Question: I met an error after I updated android studio to version 3.6. When I tried to import Scenceform asset, it shows a warning in the picture below, whatever I click, it will return
> java.lang.RuntimeException: java.lang.NoSuchMethodError: com.android.tools.idea.templates.recipe.RecipeExecutor.append(Ljava/io/File;Ljava/io/File;)

How can I fix this?
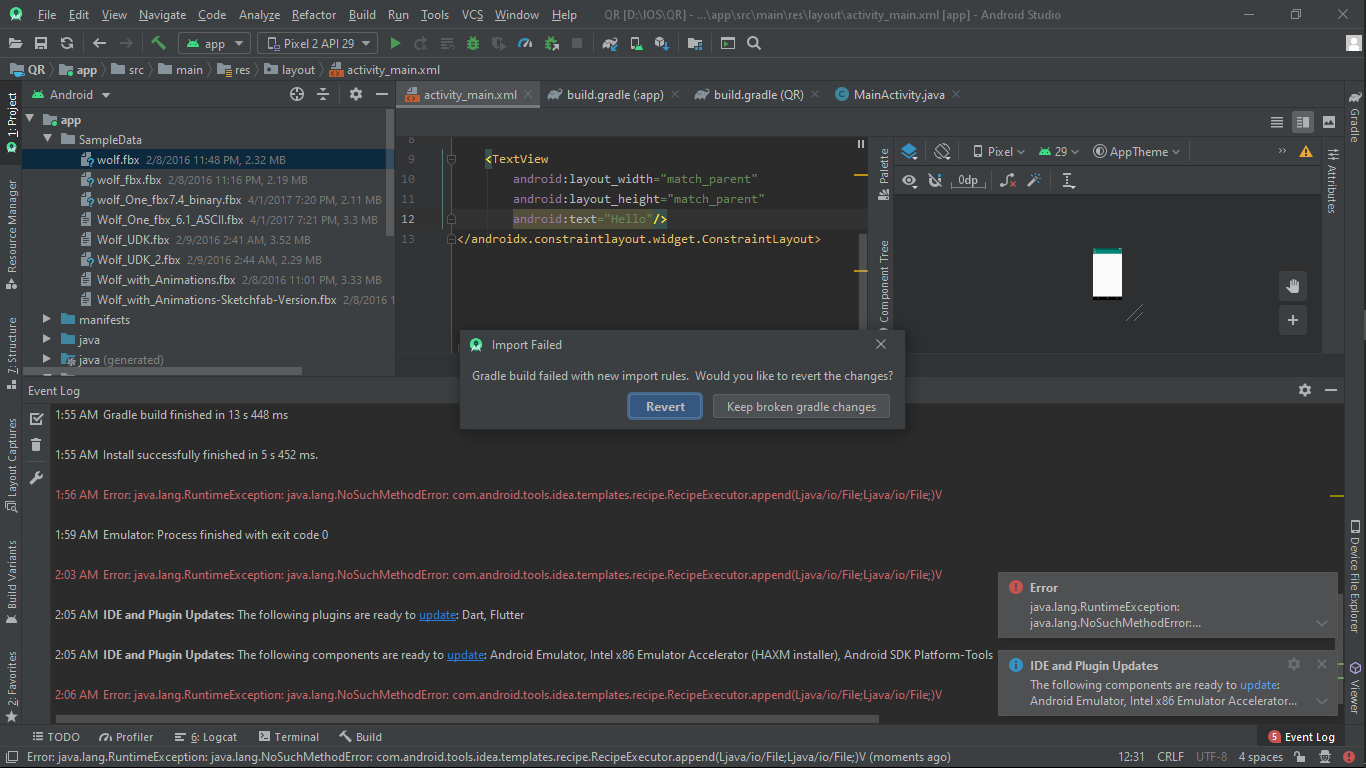
Answer: Sceneform 1.15 has been replaced by the open source Sceneform 1.16. This appears to have also changed the model build approach, no longer using the SceneForm plugin and .sfa/.sfb workflow and instead including direct support for .gltf format model.
More information is available on the GitHub page, although the respoitory has now been archived which makes it hard to understand the future direction for Sceneform at this time (June 2020):
<URL>
(<URL>
To workaround the issue is you are using the Sceneform Plugin - see below:
This appears to be an issue with Android Studio 3.6 at the time of writing - see the issue here:
- <URL>
One workaround appears to be to revert to Android Studio 3.5.
Alternatively adding the asset manually appears to work - taking the example in the online documentation for ARCore (<URL>:
> Follow these steps to import a new 3D asset:
1. Verify that your project's app folder contains a sampledata folder. To create the folder, right-click on the app folder in the Project window, then select New > Sample Data Directory. The sampledata folder is part of your Android Studio project, but its contents will not be included in your APK.
2. Copy your 3D model source asset file (*.obj, *.fbx, or .gltf), and all of its dependencies (.mtl, *.bin, *.png, *.jpg, etc.) into the sampledata folder. Do not copy these source files into your project's assets or res folder, as this will cause them to be included in your APK unnecessarily.
1. Now instead of right clicking and using import, as the instructions at the link above go on to say, add the following lines to the bottom of your build.gradle(app) file manually:
'''
apply plugin: 'com.google.ar.sceneform.plugin'
sceneform.asset('sampledata/andy.obj', // 'Source Asset Path' specified during import.
'default', // 'Material Path' specified during import.
'sampledata/andy.sfa', // '.sfa Output Path' specified during import.
'src/main/res/raw/andy') // '.sfb Output Path' specified during import.
'''
1. Rebuild your project and the renderable should be imported correctly - check that andy.sfb has appeared in the 'res/raw' folder to be sure.